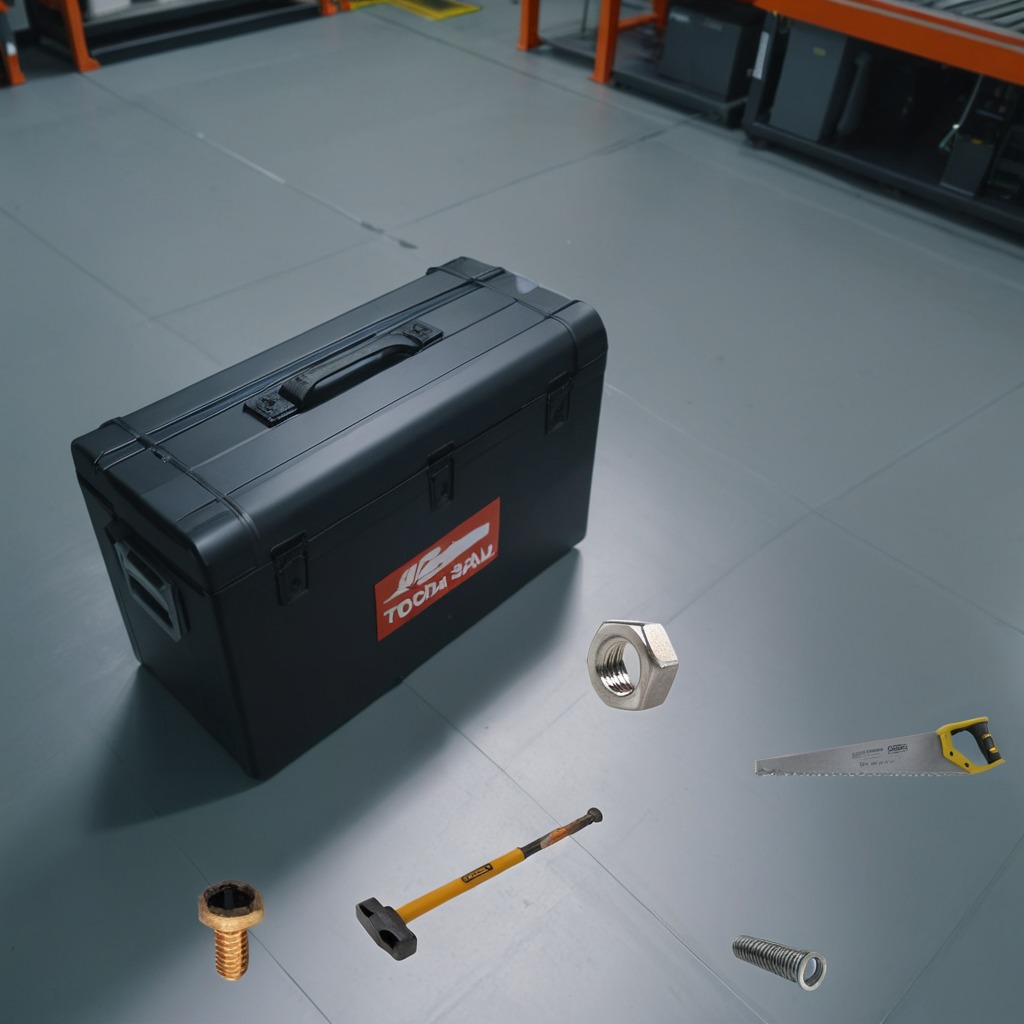
A hammer, a metal machine screw, a coiled metal spring, a handheld metal saw, and a metal nut are lying on the toolbox surface in an airplane hangar workshop.